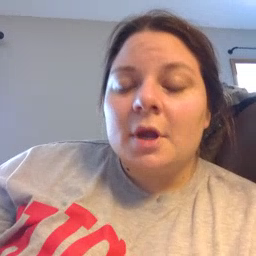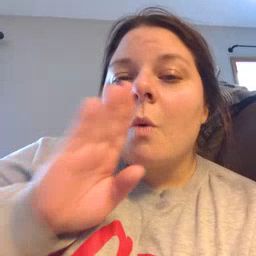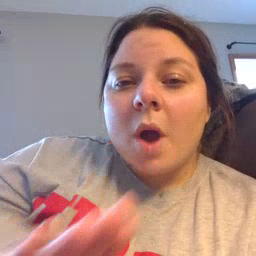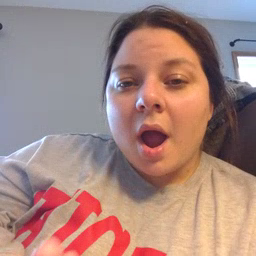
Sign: quiet